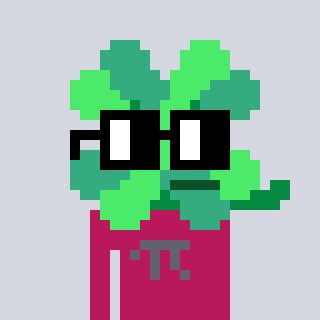
a pixel art character with square black glasses, a clover-shaped head and a darkpink-colored body on a cool background